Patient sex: M
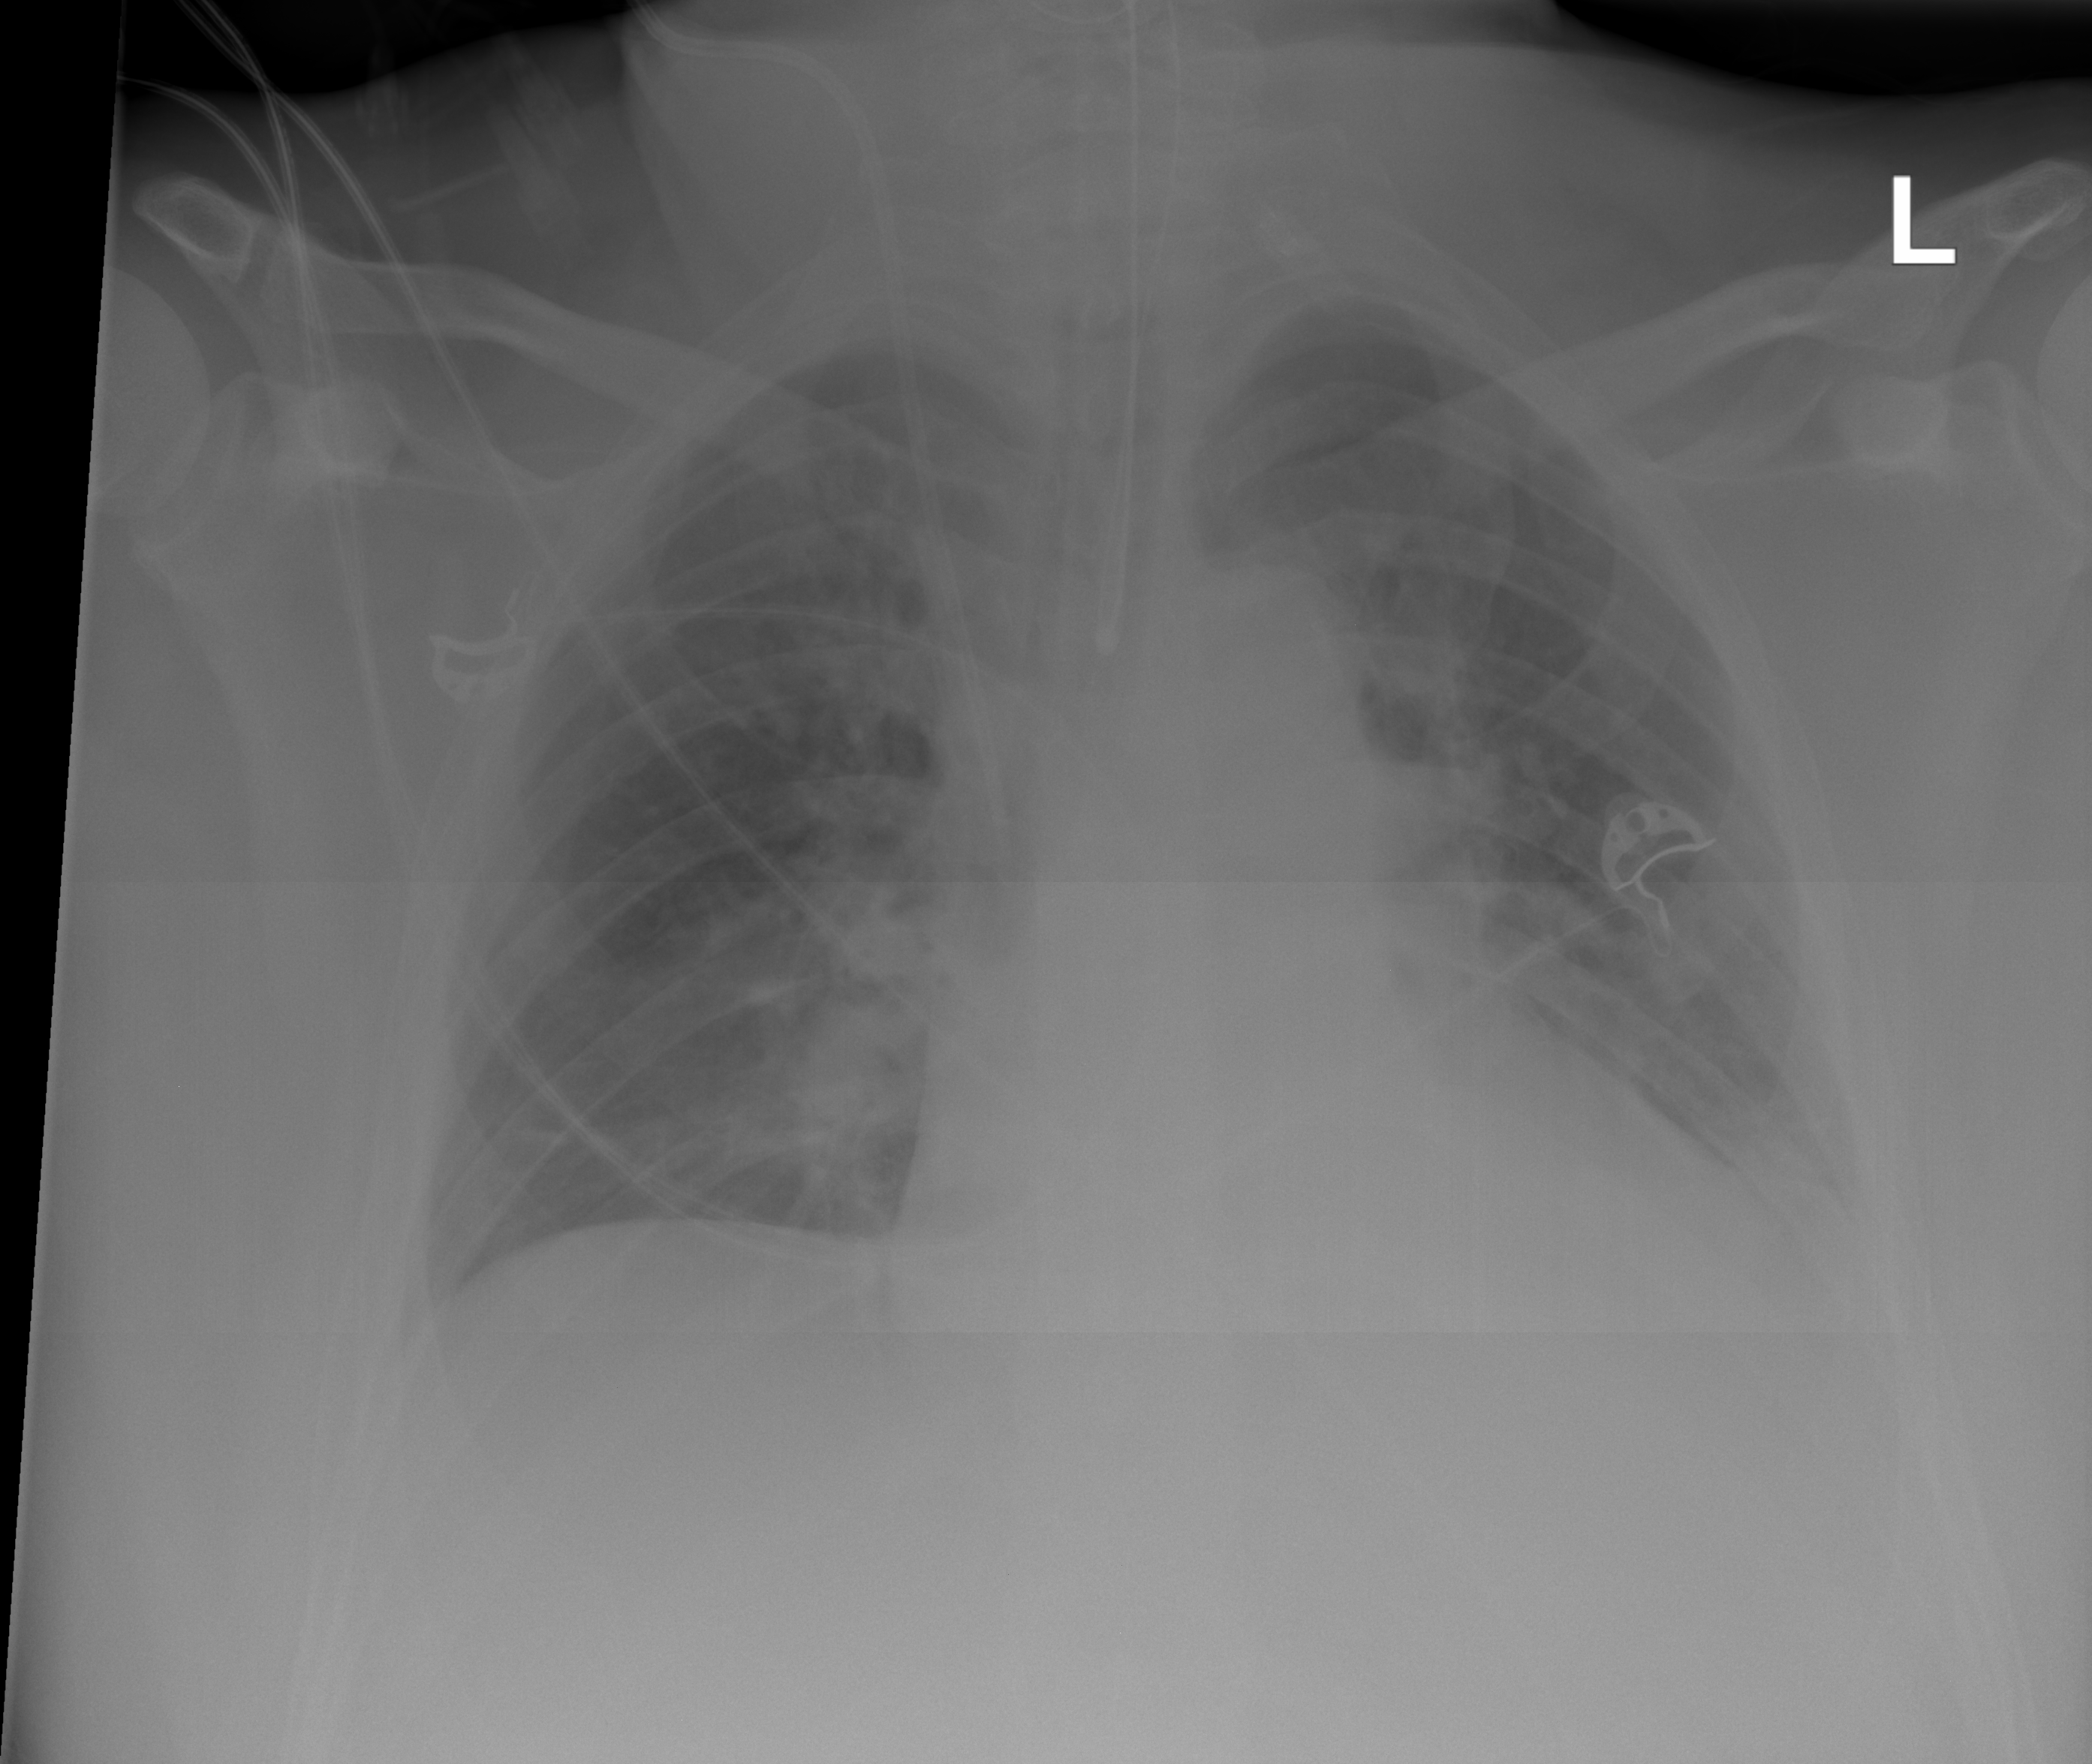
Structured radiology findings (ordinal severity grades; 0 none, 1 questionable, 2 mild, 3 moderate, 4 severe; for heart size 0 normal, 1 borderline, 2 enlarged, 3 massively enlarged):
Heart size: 2
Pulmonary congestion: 1
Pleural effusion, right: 0
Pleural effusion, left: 0
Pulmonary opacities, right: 0
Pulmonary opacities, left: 0
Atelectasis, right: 0
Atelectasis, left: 0